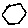
Label: hexagon